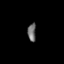
Tissue: lung
Cell type: Endothelial cells
Senescence score: 0.1654
Nuclear area (px): 148
Mean DAPI intensity: 109.345